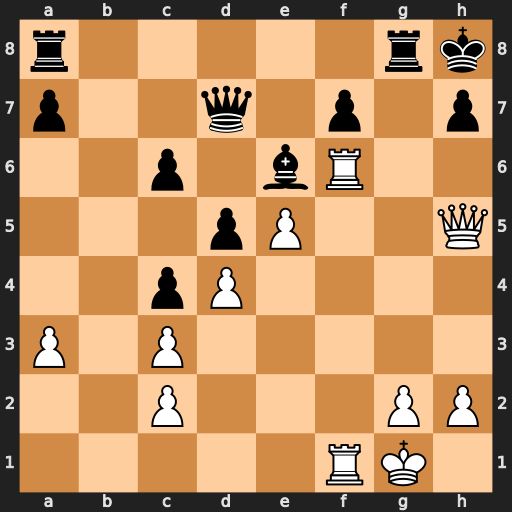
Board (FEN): r5rk/p2q1p1p/2p1bR2/3pP2Q/2pP4/P1P5/2P3PP/5RK1
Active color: w
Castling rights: -
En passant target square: -
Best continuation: Rxf7 Qxf7 Rxf7 Bxf7 Qxf7